Один конец ожерелья из мелких жемчужин прикреплен к внешней поверхности неподвижного цилиндра, имеющего радиус $R$ и горизонтальную ось; точка крепления $P$ находится на том же уровне, что и ось. Ожерелье обматывается один раз вокруг гладкой поверхности цилиндра, а свободный конец остается висеть (см. рисунок).
Какой длины $l$ должен быть этот свободный конец, чтобы вся остальная часть ожерелья касалась поверхности цилиндры везде?
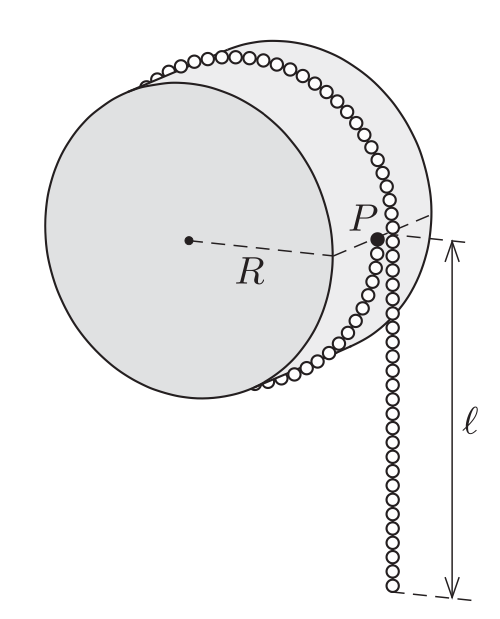
Ответ: $l \ge 2R$
Темы:
T, ★, Механика, Статика, Метод виртуальных перемещений, 200 задач